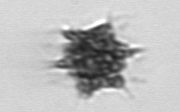
Label: Dictyocha